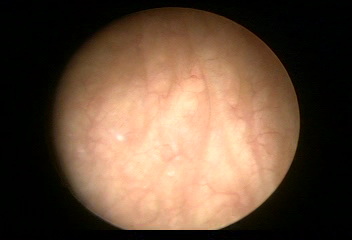
Modality: WLC
Class: Normal mucosa
Bladder cancer association: No